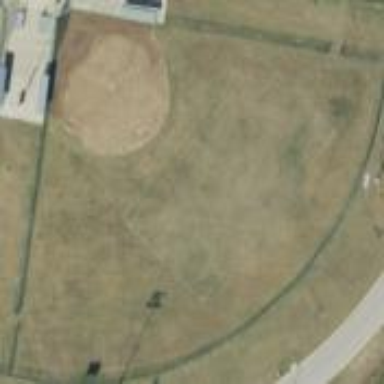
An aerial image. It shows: Chain link fence surrounding softball pitch.